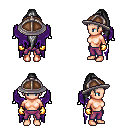
a pixel art fantasy rpg character, female body template, human, light skin, purple wings, magenta pants, gray extra-long topknot hairstyle, chain helm, gold gloves, four views (front, back, left, right), 2x2 character sprite sheet, small pixel art, hard edges, no anti-aliasing